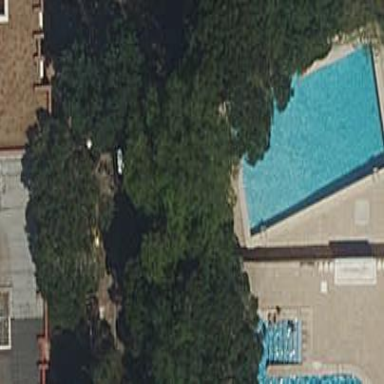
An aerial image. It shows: Swimming pool area designated for leisure and sports activities.